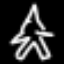
Label: The Eiffel Tower